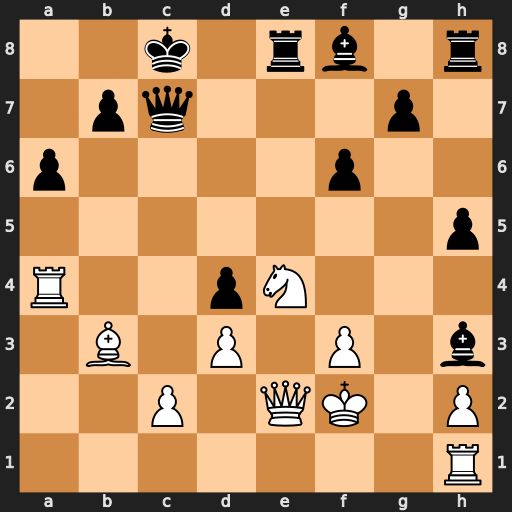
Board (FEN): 2k1rb1r/1pq3p1/p4p2/7p/R2pN3/1B1P1P1b/2P1QK1P/7R
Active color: w
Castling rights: -
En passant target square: -
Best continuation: Rc4 Bc5 Rxc5 Qxc5 Nxc5 Rxe2+ Kxe2